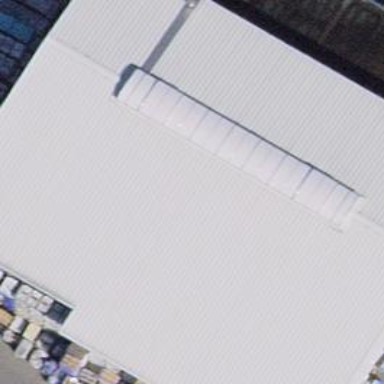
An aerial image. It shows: Industrial building.